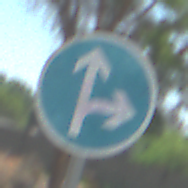
Verkehrszeichen: VorgeschriebeneFahrtrichtungGeradeausOderRechts
Umgebung: Outdoor, Nature
Tageszeit: Midday
Wetter: Clear
Licht: Natural
Jahreszeit: NotSpecified
Kontrast: HighContrast